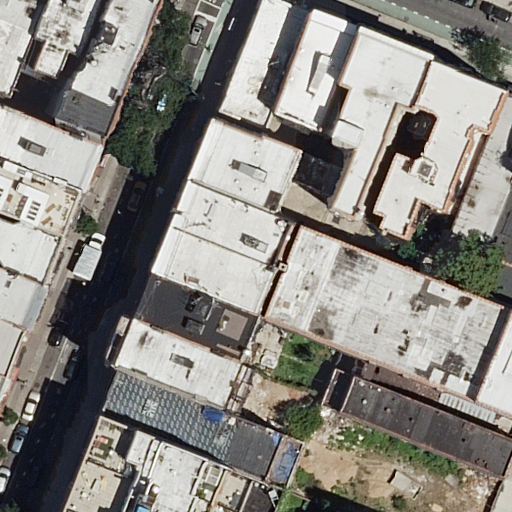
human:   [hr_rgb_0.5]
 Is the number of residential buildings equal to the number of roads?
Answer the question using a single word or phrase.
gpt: no

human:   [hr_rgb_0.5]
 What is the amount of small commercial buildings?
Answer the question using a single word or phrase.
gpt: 0

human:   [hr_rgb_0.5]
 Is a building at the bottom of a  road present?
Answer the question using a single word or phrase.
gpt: yes

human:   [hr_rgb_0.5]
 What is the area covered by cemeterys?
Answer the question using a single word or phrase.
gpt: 0m2

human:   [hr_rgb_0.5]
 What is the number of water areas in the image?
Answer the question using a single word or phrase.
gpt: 0

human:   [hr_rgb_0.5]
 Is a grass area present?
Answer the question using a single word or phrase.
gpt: no

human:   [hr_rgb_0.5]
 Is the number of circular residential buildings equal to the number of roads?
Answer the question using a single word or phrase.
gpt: no

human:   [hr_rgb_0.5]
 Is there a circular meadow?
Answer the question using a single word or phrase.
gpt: no

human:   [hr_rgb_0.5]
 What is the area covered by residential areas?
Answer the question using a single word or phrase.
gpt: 0m2

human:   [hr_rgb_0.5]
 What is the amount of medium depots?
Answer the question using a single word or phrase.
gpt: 0

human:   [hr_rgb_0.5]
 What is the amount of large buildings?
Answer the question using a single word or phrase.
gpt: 2

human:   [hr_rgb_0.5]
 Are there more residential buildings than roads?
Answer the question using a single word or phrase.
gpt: yes

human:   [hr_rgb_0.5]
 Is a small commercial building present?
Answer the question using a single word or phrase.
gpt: no

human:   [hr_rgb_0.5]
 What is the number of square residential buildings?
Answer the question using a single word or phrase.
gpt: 0

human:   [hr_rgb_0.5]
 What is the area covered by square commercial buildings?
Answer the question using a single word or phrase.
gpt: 0m2

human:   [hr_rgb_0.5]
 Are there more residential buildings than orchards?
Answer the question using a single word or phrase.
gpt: yes

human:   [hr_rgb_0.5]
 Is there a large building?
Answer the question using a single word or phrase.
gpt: yes

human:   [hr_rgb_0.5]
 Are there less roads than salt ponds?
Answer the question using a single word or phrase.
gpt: no

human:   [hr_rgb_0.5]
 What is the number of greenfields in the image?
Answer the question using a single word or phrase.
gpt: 0

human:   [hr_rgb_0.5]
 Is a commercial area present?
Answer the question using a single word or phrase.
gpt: no

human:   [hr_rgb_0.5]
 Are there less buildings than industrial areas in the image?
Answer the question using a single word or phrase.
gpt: no

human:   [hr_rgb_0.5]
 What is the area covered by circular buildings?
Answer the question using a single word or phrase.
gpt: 0m2

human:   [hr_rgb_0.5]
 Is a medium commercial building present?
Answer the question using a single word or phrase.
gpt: no

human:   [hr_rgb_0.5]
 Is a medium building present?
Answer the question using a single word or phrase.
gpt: yes

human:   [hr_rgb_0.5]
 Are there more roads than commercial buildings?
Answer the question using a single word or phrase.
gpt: yes

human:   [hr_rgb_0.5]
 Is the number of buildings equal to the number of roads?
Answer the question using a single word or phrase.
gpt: no

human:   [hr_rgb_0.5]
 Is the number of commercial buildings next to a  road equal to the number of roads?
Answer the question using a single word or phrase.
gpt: no

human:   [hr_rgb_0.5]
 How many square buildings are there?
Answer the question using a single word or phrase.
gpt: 0

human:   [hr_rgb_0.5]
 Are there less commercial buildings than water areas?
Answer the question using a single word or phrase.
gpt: no

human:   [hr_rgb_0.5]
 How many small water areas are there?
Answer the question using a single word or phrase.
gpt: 0

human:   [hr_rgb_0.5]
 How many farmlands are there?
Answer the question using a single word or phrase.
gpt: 0

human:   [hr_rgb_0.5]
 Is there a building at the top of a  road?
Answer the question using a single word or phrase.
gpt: yes

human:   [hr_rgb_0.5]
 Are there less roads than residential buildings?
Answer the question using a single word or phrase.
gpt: yes

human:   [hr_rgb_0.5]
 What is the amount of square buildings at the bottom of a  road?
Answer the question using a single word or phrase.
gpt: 0

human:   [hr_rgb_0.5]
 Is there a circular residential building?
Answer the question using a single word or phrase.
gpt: no

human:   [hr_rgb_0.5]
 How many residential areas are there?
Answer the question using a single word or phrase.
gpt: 0